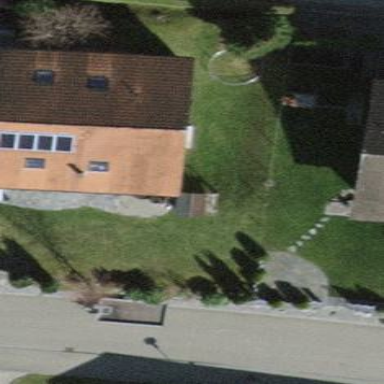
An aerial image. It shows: Detached building.